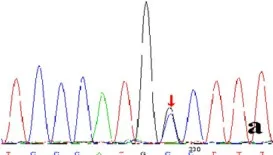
A239P), his father.
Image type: chart (chart)